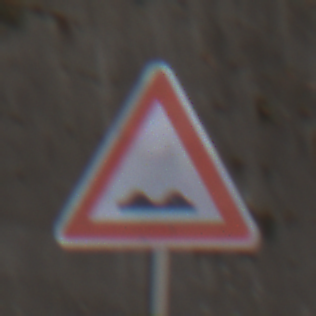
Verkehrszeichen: UnebeneFahrbahn
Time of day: MorningAfternoon
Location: Outdoor (Suburban)
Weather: PartlyCloudy
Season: NotSpecified
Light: Natural